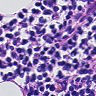
Metastatic tissue present: no